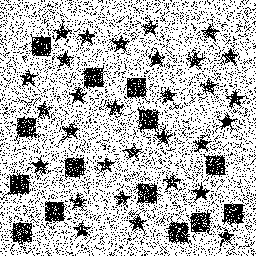
Squares: 14
Triangles: 0
Stars: 30
Total shapes: 44